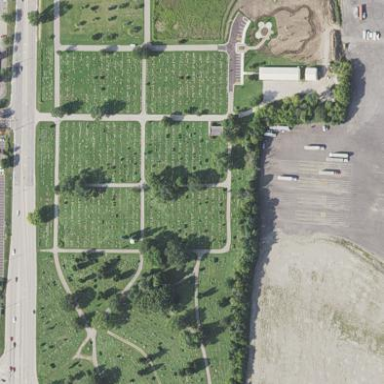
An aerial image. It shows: Cemetery with graves.